Question:
I want it to fade animate in and out as i roll over the rows. The row should look like one with the content panel, as though the content panel and row are merged. Hope you guys understand.
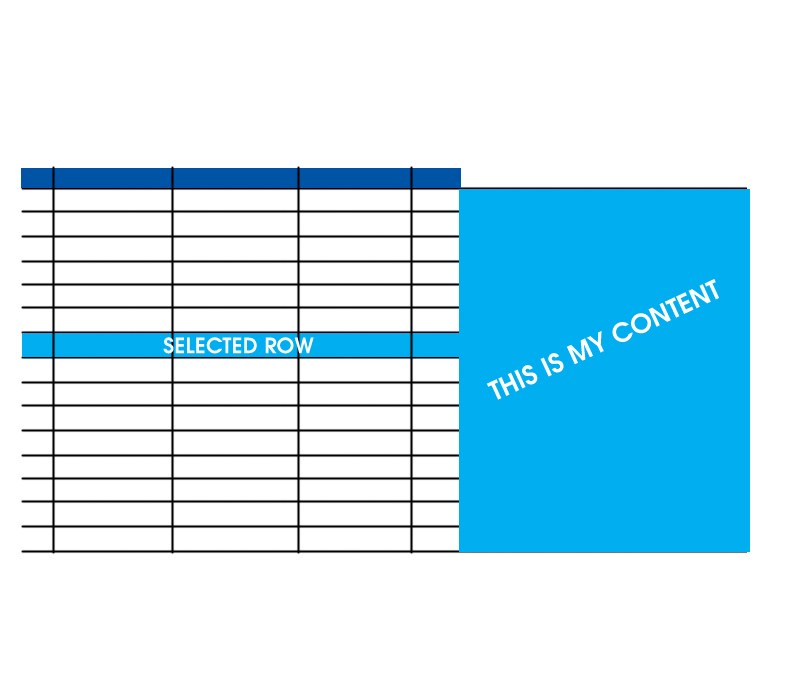
Answer: I think this does principally what you want
Split the page into two parts, a table and a detail part (or content panel, as you call it)
'''
#tableView
{
float: left;
width: 50%;
}
#detailsView
{
float: left;
width: 50%;
}
'''
'''
$(document).ready(function(){
$("#tableView tr").mouseenter(function() {
var detail = $(this).html(); // or whatever you want to show in content pane
$("#detailsView").html(detail).fadeIn("slow");
}).mouseout(function() {
$("#detailsView").fadeOut("slow");
});
});
'''
'''
</html>
<body>
<div id="tableView">
<table>
Your table goes here ...
</table>
</div>
<div id="detailsView">
...
</div>
</body>
</html>
'''